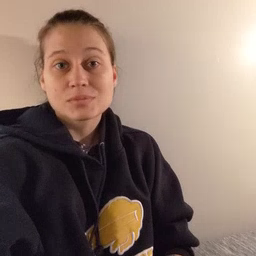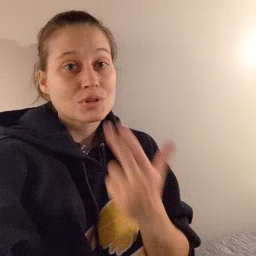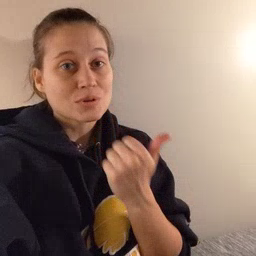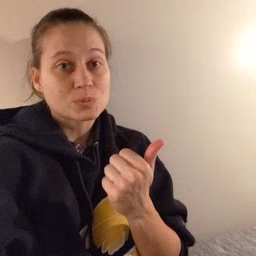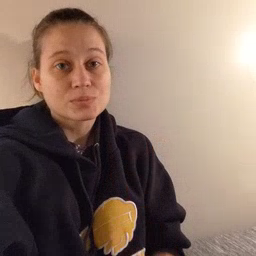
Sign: cute